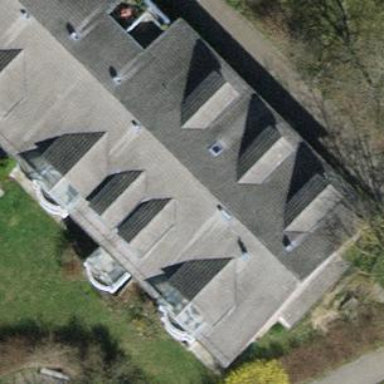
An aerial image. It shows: Building with tile roof.